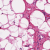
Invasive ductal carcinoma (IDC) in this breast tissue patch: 0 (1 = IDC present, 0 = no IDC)